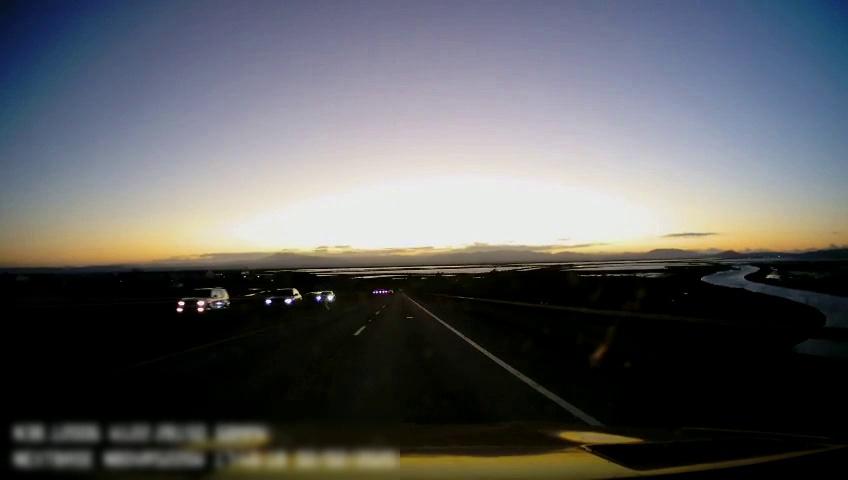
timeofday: Dusk/Dawn/Twilight
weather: Sunny
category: Drivable Space
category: Vehicles | SUV
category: Vehicles | Car
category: Vehicles | Car
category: Lanes | Current Lane
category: Lanes | Current Lane
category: Lanes | Alternate Lane